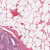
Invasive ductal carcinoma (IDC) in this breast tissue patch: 0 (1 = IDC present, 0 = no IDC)